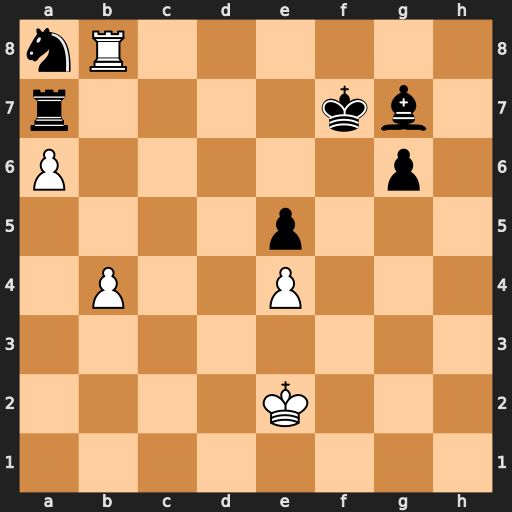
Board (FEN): nR6/r4kb1/P5p1/4p3/1P2P3/8/4K3/8
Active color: w
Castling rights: -
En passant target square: -
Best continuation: Rb7+ Rxb7 axb7